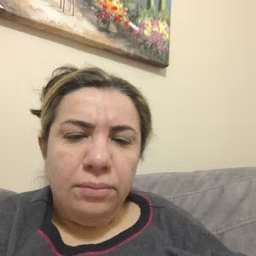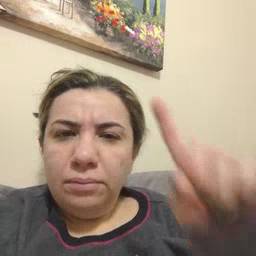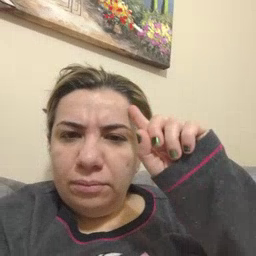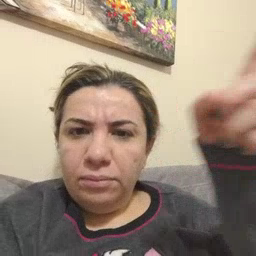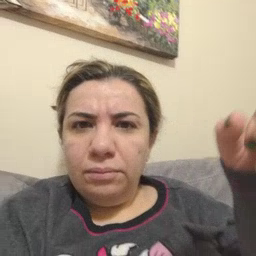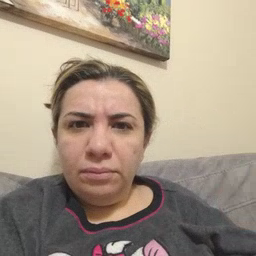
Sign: penny